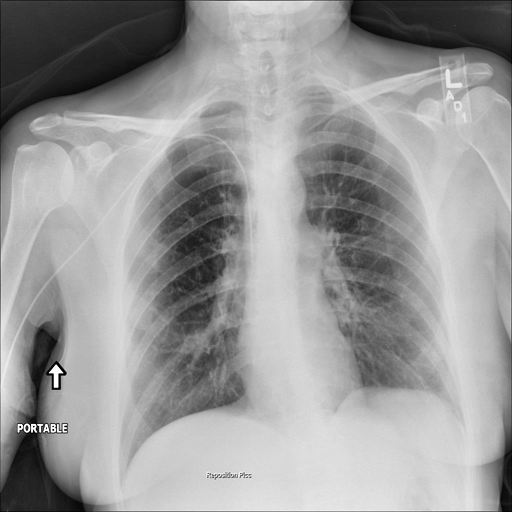
Finding: NORMAL